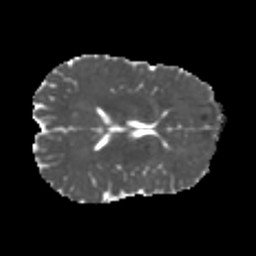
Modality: MD
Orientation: axial
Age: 24
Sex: male
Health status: healthy
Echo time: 0.074 s